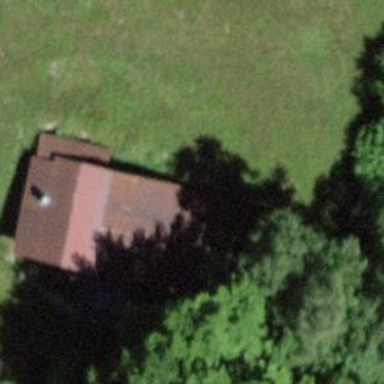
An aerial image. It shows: Barn.